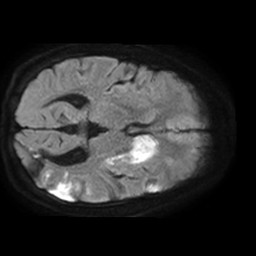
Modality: TRACE
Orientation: axial
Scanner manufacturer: philips
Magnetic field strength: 1.5 T
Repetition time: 3.263 s
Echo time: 0.06922 s